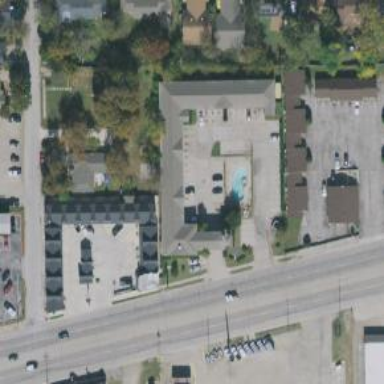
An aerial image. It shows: Building that is motel.